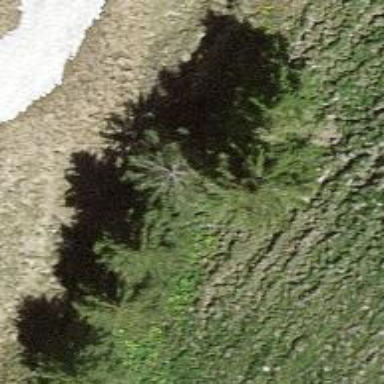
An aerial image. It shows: Needle-leaved tree in natural setting.